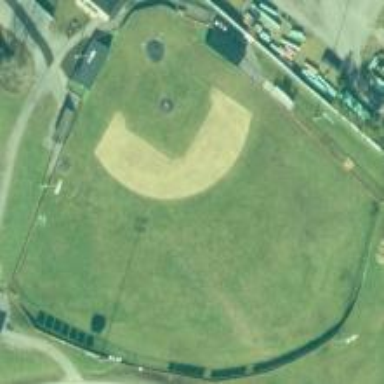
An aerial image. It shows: Baseball pitch for leisure and sports activities.